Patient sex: F
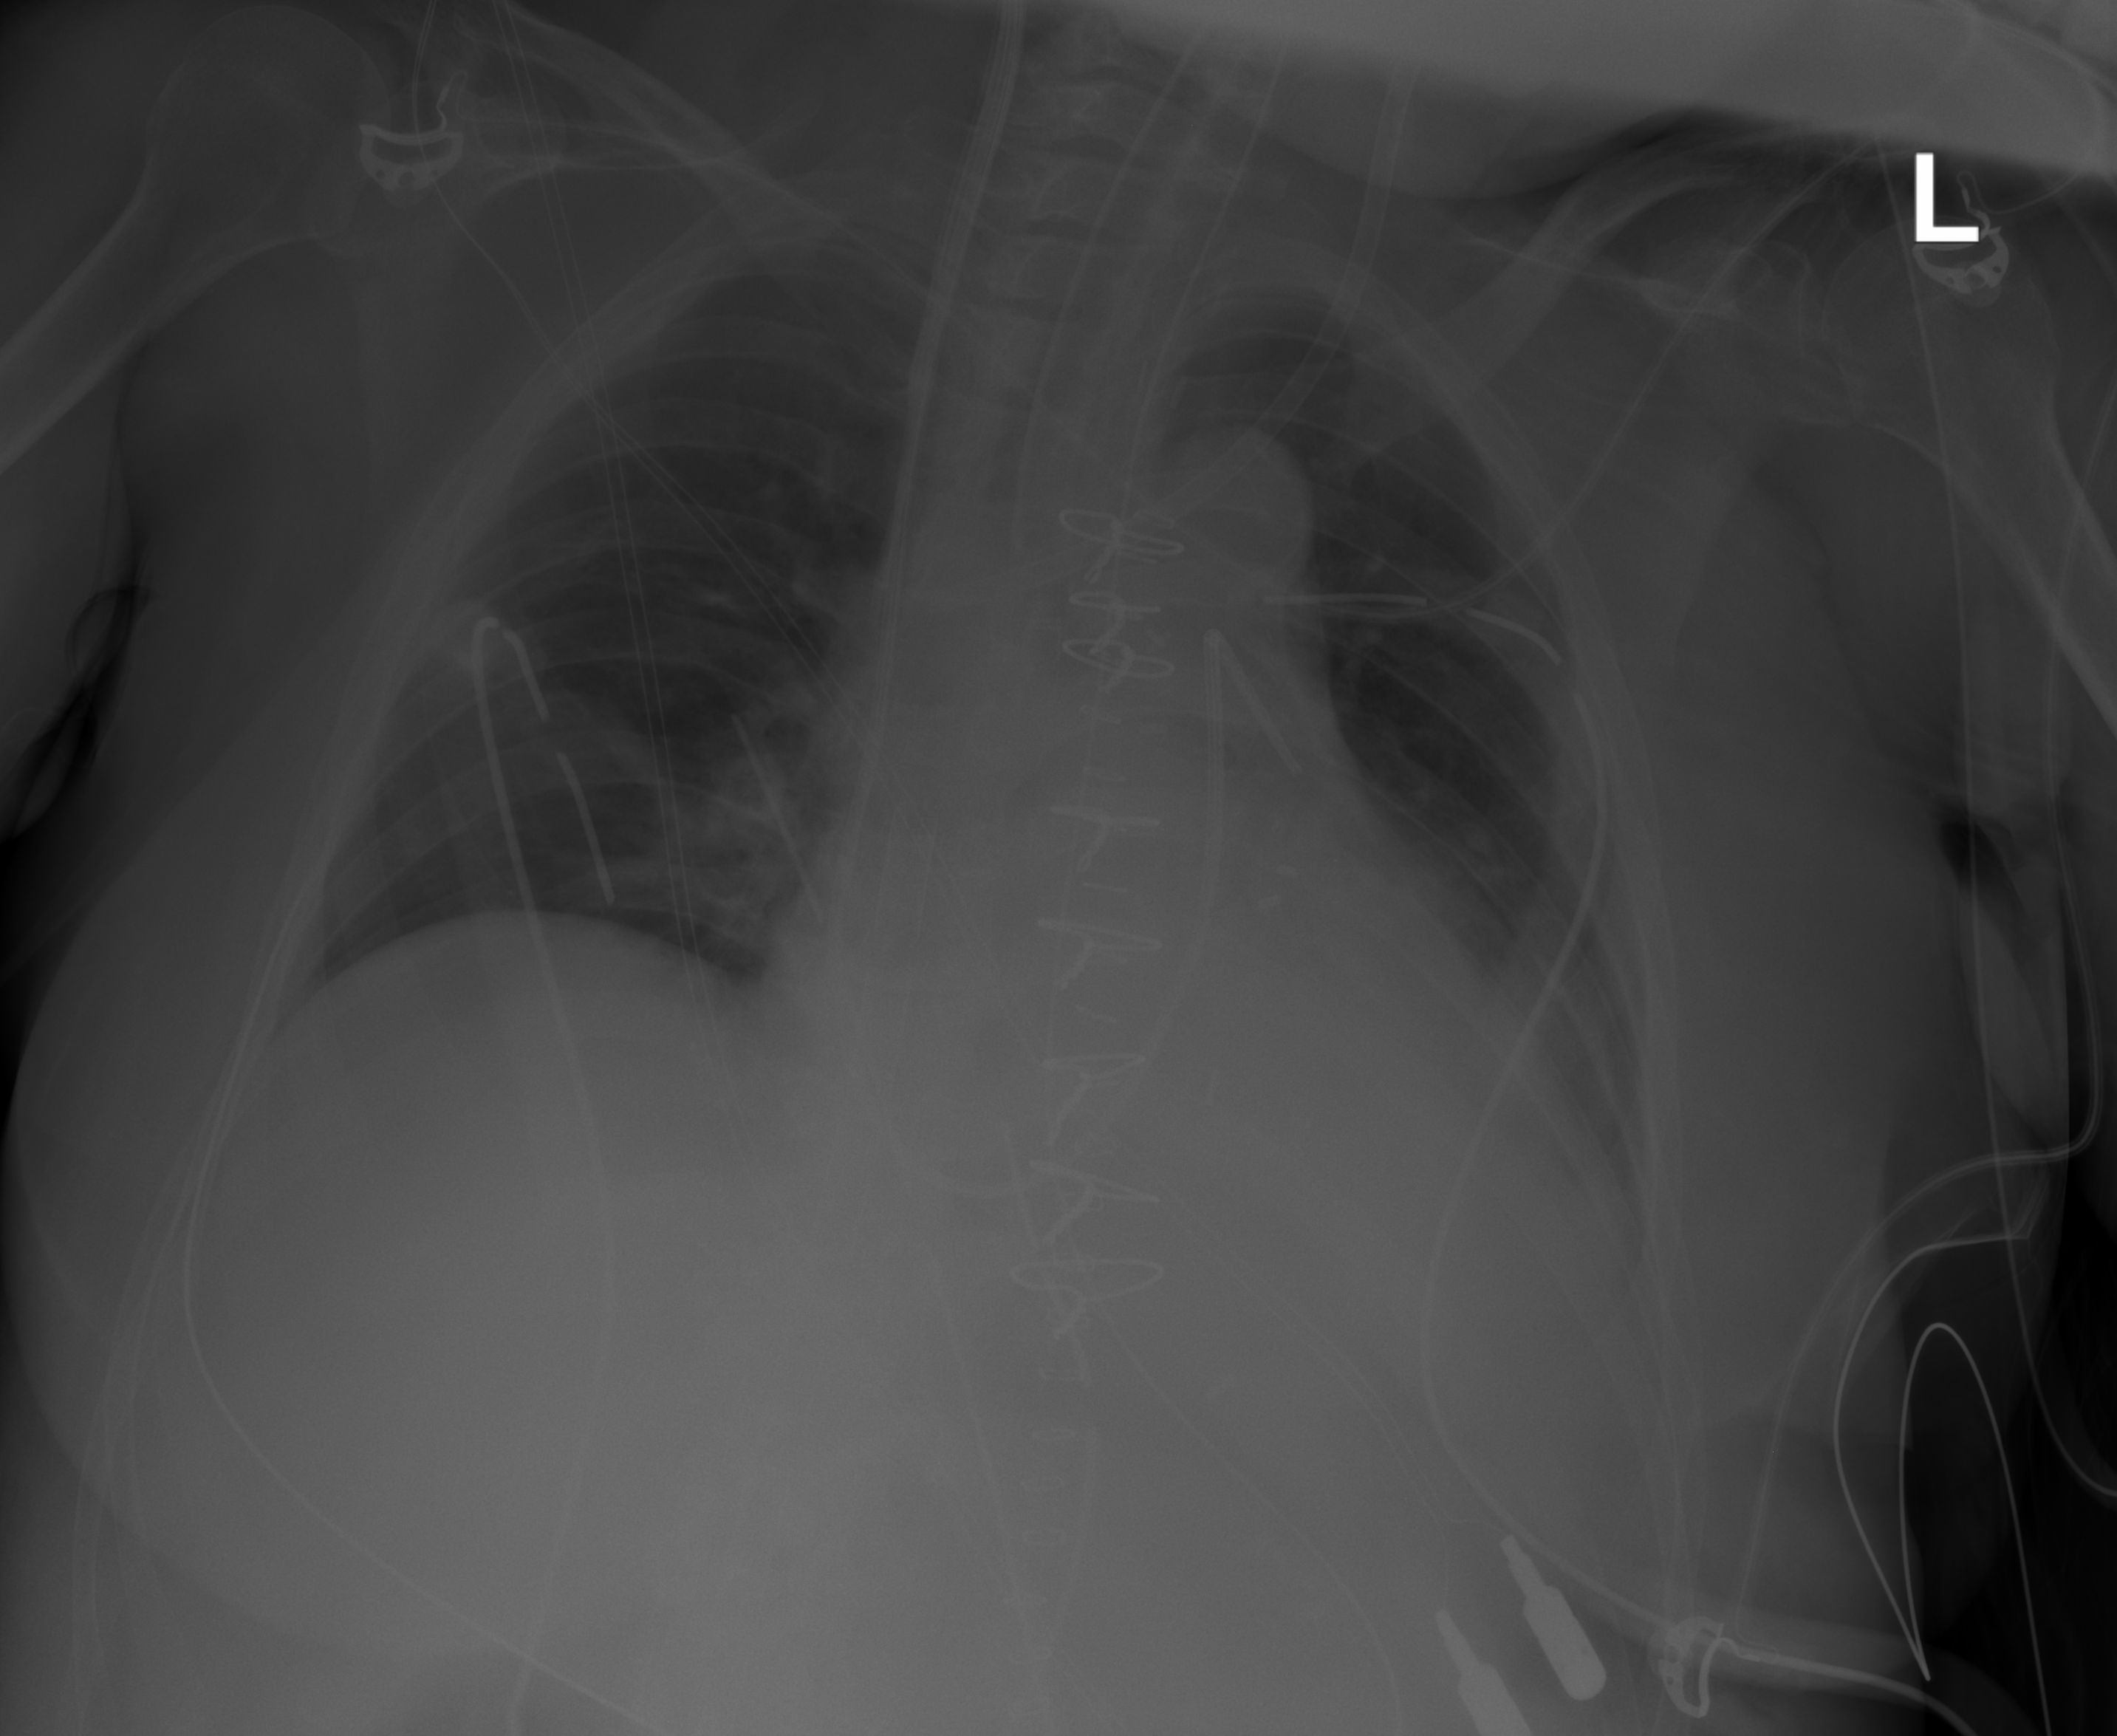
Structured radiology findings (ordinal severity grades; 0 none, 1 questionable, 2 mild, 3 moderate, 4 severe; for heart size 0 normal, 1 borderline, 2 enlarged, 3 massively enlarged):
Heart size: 2
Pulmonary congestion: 2
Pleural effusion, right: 0
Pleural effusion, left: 1
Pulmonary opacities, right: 0
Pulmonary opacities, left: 0
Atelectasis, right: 2
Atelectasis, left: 2